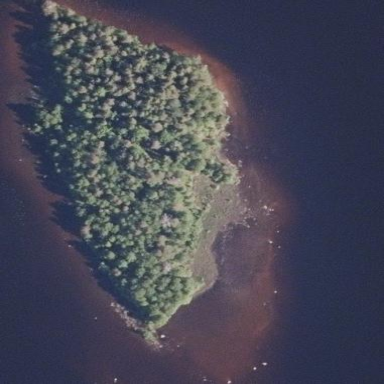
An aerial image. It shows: Islet covered with woodland.